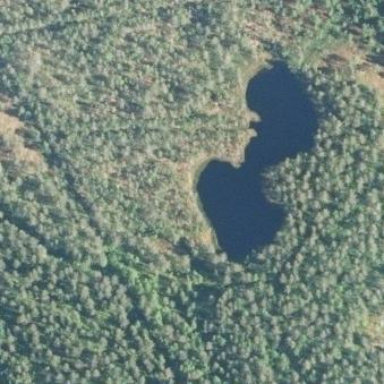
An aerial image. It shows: Beautiful lake surrounded by nature.